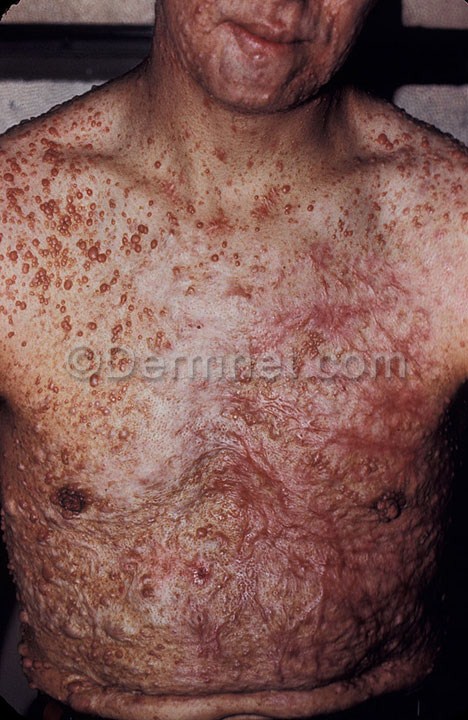
Disease: Systemic Disease